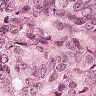
Metastatic tissue present: yes